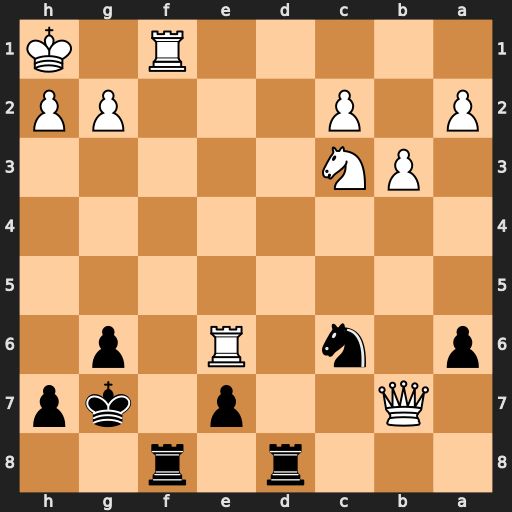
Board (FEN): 3r1r2/1Q2p1kp/p1n1R1p1/8/8/1PN5/P1P3PP/5R1K
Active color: b
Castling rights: -
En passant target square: -
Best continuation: Rxf1#